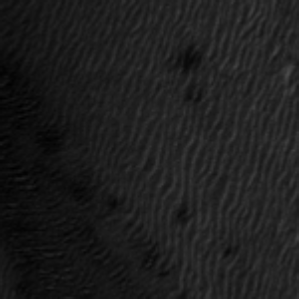
Label: frost